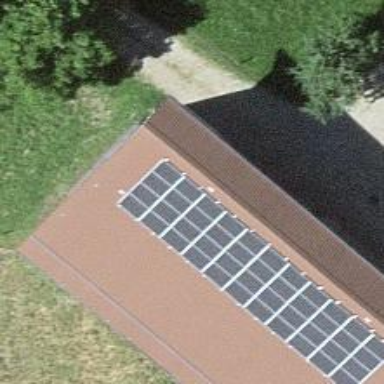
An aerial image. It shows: Solar power generator using photovoltaic method with solar photovoltaic panel types.